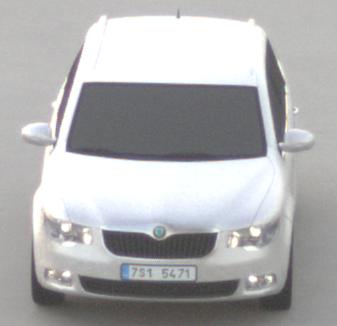
Make: Skoda
Model: Superb Combi 1.4 TSI
Detailed model: Superb (II) Combi
Model produced from: 2010/01
Model produced until: 2011/10
Doors: 5
Color: white
Road condition: dry road
Daytime: sunrise or sunset
Contrast: low contrast